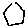
Label: hexagon